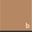
Piece: xx